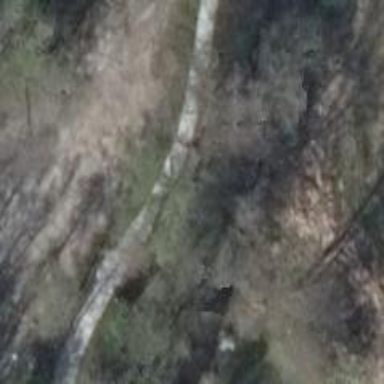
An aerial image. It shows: Ground path.